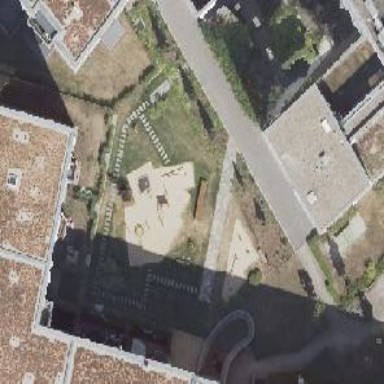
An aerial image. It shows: Playground structure.